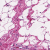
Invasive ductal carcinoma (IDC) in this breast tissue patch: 0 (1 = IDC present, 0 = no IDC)